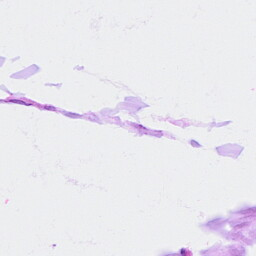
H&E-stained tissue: Ovarian